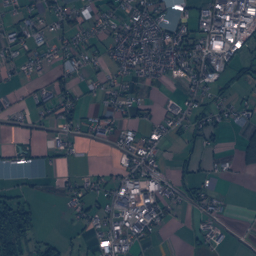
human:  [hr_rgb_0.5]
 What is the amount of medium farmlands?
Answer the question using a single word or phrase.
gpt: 17

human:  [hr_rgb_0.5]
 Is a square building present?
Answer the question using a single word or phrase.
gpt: yes

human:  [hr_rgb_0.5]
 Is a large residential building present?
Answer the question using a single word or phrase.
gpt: no

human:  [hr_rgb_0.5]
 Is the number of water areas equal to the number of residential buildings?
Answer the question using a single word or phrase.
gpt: no

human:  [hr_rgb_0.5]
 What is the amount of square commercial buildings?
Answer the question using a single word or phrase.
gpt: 183

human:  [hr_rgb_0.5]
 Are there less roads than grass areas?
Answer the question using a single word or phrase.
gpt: yes

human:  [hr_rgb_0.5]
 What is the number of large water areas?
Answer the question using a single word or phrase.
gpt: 3

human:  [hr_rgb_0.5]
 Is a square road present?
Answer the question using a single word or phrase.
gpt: no

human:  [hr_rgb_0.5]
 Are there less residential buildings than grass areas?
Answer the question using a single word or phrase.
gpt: no

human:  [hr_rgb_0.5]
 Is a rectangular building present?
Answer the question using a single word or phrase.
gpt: yes

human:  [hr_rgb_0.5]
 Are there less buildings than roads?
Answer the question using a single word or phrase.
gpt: no

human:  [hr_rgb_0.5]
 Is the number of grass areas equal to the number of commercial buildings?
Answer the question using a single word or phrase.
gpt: no

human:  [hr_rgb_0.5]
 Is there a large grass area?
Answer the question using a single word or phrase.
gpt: yes

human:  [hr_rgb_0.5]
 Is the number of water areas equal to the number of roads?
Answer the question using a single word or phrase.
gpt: no

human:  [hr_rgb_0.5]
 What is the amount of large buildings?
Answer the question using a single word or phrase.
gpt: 18

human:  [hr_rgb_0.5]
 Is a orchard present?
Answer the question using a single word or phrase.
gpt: yes

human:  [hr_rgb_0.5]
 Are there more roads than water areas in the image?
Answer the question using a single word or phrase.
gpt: yes

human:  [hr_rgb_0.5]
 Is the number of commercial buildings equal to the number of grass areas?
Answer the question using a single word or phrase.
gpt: no

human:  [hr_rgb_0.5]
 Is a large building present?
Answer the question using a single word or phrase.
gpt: yes

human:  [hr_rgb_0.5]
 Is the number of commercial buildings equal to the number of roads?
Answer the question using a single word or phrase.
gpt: no

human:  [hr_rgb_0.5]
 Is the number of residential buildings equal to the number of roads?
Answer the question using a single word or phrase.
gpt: no

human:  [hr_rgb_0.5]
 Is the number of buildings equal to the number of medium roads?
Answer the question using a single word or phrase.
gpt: no

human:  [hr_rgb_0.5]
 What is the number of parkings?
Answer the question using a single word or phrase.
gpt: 27

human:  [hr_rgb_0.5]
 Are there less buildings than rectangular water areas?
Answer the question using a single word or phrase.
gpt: no

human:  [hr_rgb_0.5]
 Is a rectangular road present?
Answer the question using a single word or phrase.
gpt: no

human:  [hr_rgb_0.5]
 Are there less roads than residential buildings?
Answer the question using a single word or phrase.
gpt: yes

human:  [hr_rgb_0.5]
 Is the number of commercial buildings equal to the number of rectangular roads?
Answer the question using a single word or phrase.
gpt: no

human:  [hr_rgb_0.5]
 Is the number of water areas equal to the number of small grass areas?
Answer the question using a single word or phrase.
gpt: no

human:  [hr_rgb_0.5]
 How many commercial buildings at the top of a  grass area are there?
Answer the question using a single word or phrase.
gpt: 117

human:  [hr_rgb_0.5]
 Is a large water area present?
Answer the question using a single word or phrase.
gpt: yes

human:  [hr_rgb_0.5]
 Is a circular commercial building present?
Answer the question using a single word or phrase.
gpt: no

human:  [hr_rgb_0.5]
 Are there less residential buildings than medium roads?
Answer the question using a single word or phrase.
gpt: no

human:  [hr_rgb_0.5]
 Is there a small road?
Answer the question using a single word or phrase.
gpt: yes

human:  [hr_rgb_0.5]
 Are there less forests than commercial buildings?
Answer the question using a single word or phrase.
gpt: no

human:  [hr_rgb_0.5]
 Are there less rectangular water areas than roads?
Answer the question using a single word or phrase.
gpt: yes

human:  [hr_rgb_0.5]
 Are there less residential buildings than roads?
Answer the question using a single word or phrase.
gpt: no